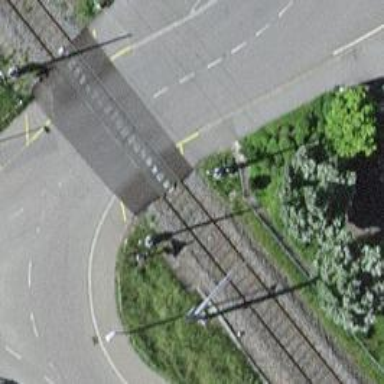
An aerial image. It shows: Level crossing with double half barrier.